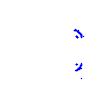
Particle: pion